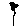
Label: flower